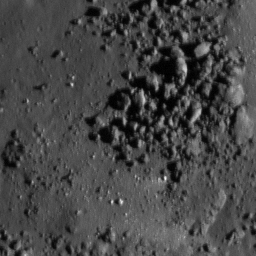
Pit: Rutherfurd 2
Host crater: Rutherfurd
Host type: impact_melt
Lunar coordinates: latitude -60.776, longitude 348.253